Question: I have bee working with BLE for a while now, but primarily for reading and notifying characteristics.
The devices specifically are Virtual cycle trainers that support <URL>
I know that it's possible to increase resistance on this trainer, but I have read the documentation on which is the only one with Mandatory write functions, but non of the documentation seem to be make sense.
'''
// Reads all characteristics
var characteristics = service.characteristics;
for(BluetoothCharacteristic c in characteristics) {
List<int> value = await device.readCharacteristic(c);
print(value);
}
// Writes to a characteristic
await device.writeCharacteristic(c, [0x12, 0x34])
'''
'''
// Reads all descriptors
var descriptors = characteristic.descriptors;
for(BluetoothDescriptor d in descriptors) {
List<int> value = await device.readDescriptor(d);
print(value);
}
// Writes to a descriptor
await device.writeDescriptor(d, [0x12, 0x34])
'''
The closest I can see is setting the crank length, or chain weight but at this stage I am only guessing and am looking for some guidance.
> What characteristic or descriptor should I use to adjust Virtual Power
trainer resistance and what is the best way to do this?
Screenshot of services available for device
<URL>
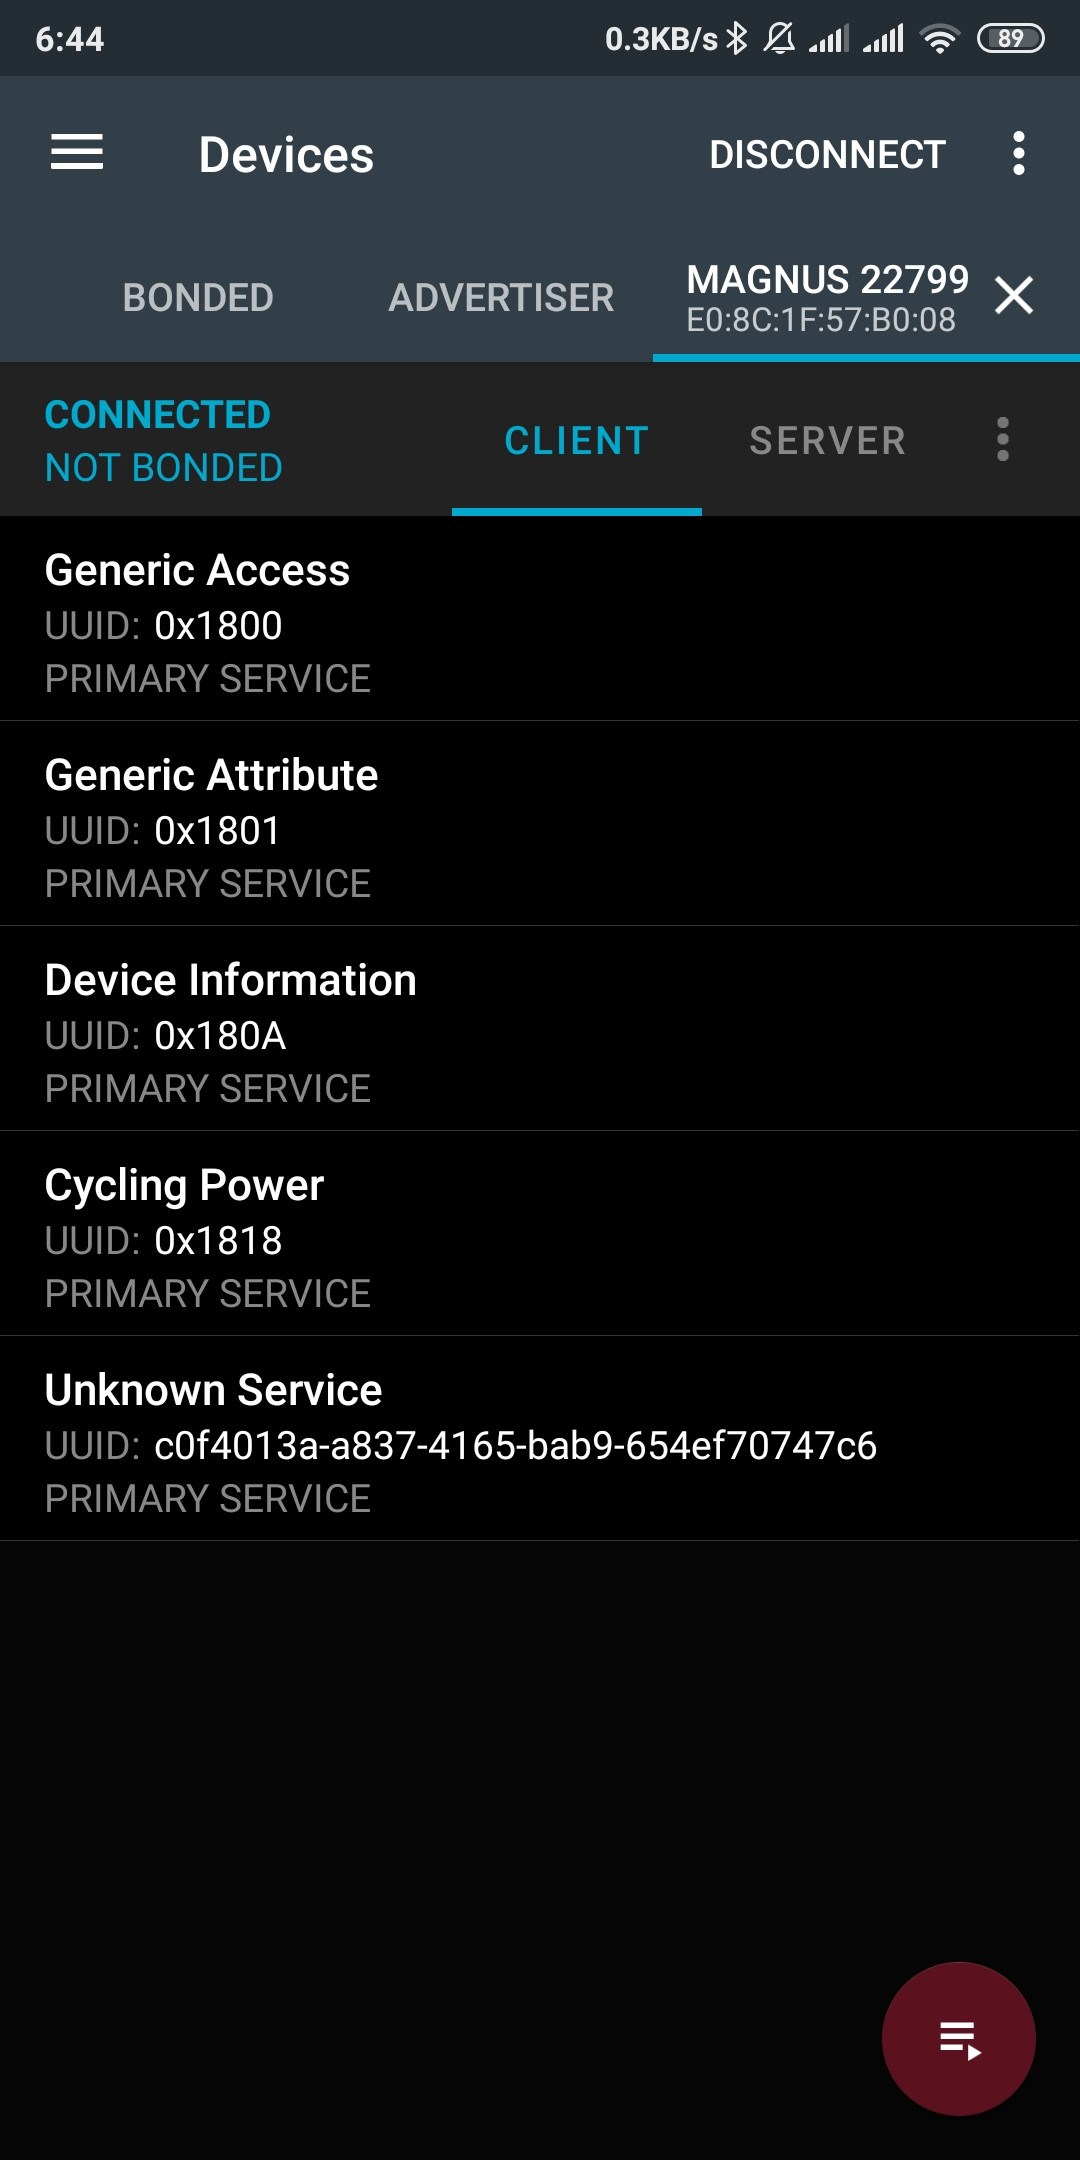
Answer: I think you're using the wrong Bluetooth service for this. The Cycling Power Service is for collecting data from cycling power meters like this one: <URL>
For your requirements, I believe you should be using the Fitness Machine Service (0x1826) which includes the Indoor Bike Data characteristic (0x2AD2) and most importantly for you, the Fitness Machine Control Point characteristic. Take a look at section 4.16.1 of the Fitness Machine Service specification and you'll see details of operations which the control point supports, including a reference to 4.16.2.5 Set Target Resistance Level Procedure. I think this is what you need.